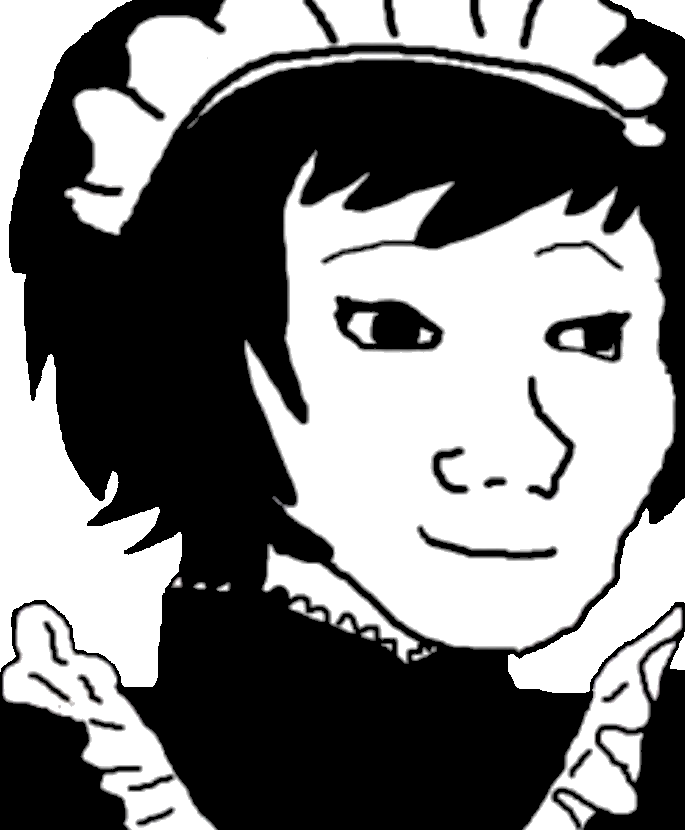
Label: 5_Bloomer